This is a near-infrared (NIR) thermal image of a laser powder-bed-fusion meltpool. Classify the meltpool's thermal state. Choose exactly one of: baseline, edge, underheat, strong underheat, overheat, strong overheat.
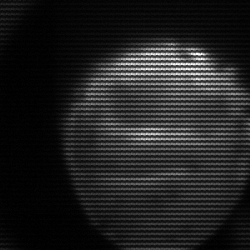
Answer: edge